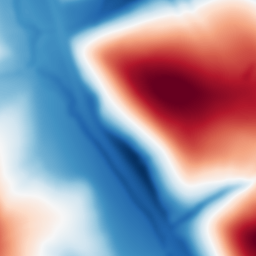
Category: multiscale
Decomposition family: dog
Decomposition parameters: sigma_low: 3
sigma_high: 100
Upsampling method: bicubic
Upsampling parameters: scale: 8
Upsampling scale: 8